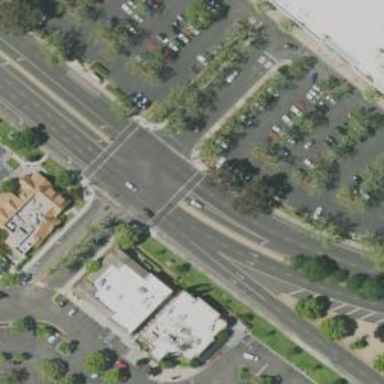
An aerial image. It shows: Solid stop line on the road marking.